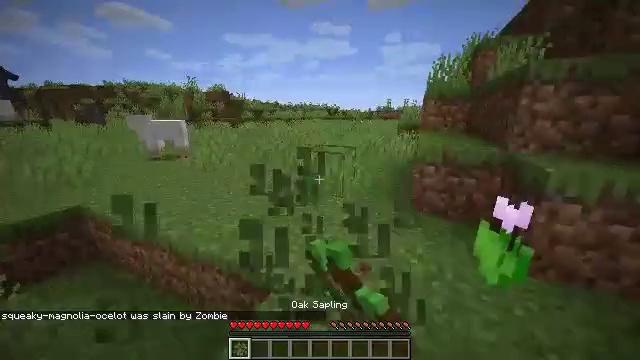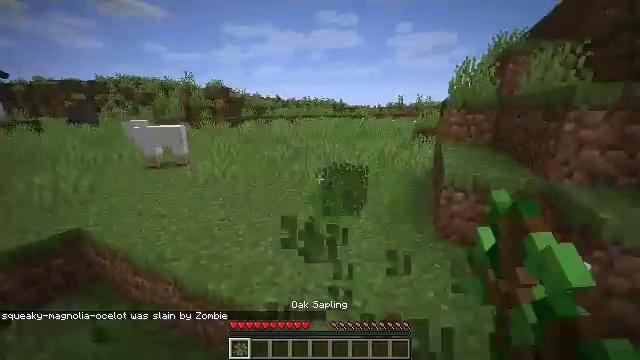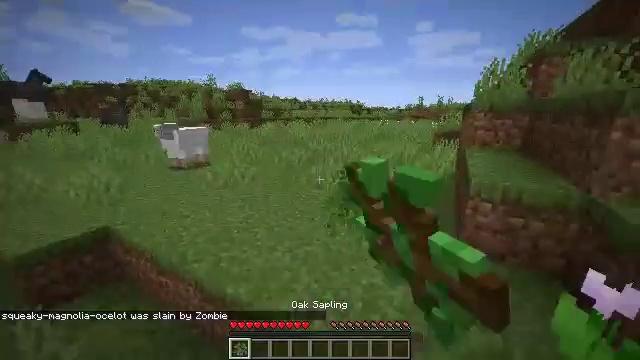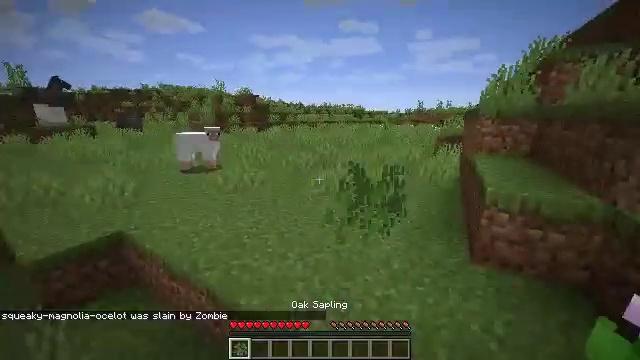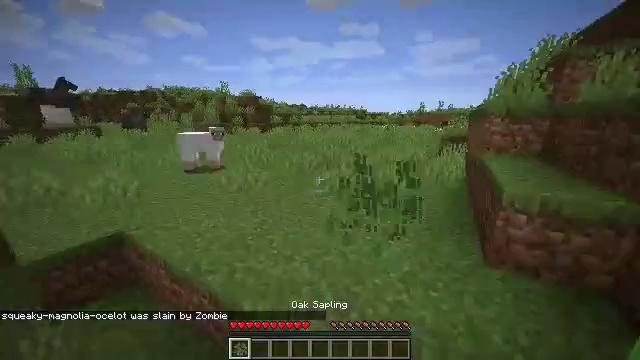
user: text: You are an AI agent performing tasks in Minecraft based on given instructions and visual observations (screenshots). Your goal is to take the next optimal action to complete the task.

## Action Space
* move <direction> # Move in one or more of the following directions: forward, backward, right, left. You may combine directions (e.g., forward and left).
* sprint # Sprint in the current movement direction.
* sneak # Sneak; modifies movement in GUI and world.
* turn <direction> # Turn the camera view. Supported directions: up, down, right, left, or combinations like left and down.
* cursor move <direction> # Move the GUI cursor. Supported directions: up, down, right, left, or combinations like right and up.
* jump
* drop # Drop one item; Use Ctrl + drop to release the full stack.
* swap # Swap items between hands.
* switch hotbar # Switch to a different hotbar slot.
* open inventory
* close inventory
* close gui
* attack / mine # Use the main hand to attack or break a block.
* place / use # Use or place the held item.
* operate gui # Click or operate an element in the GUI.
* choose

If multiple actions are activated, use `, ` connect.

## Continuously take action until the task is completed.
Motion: motion action
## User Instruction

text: Get the pink tulip for decoration.
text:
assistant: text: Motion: move forward, sprint, turn left, attack / mine, jump
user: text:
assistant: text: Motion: move forward, sprint, turn left, attack / mine, jump
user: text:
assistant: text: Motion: move forward, sprint, attack / mine
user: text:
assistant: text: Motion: move forward, sprint, attack / mine
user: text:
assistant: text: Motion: sprint, attack / mine